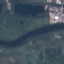
Label: River